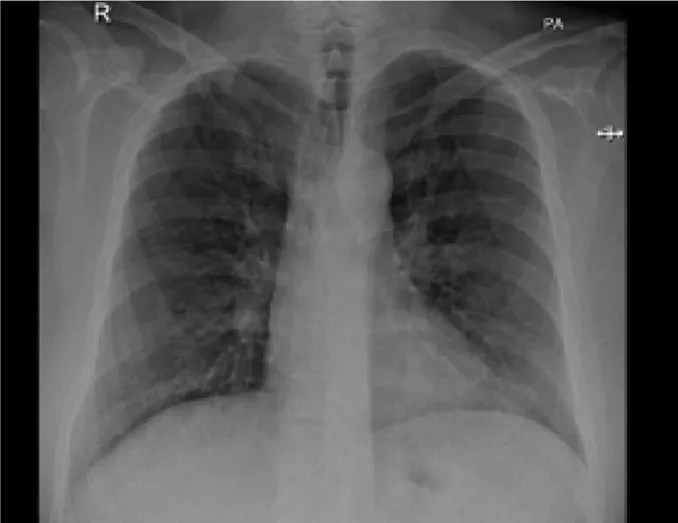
Chest x-ray PA, February 2021: normal.
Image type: radiology (x_ray)